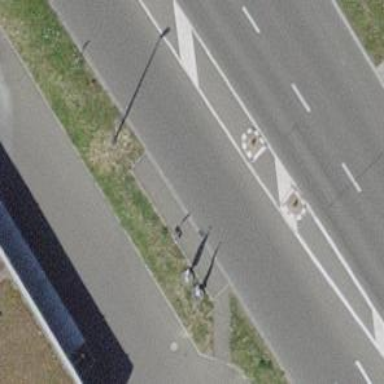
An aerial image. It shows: Bus stop with platform for public transport.